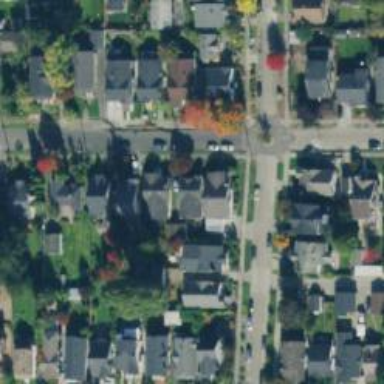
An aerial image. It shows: Residential road with asphalt surface and separate sidewalk.